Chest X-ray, AP view. Patient: 62 years old, sex M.
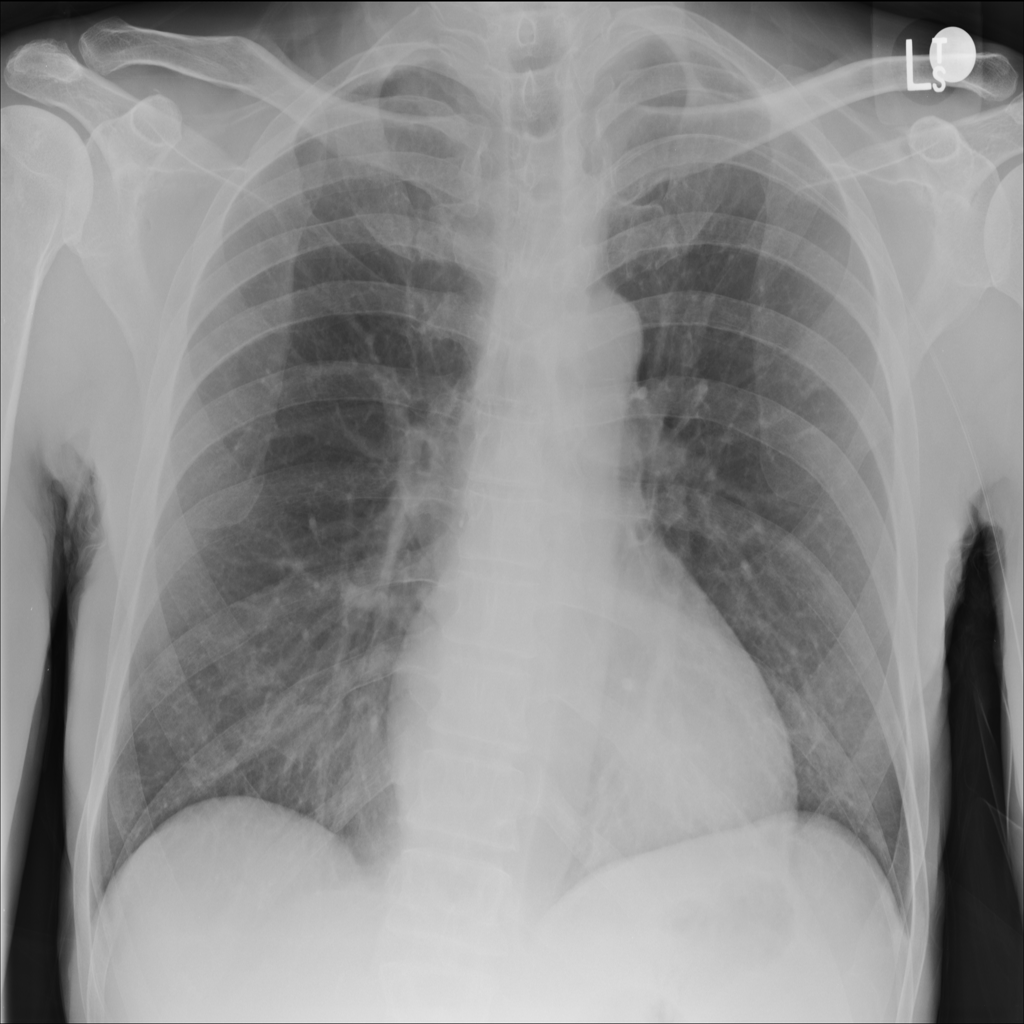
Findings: No Finding